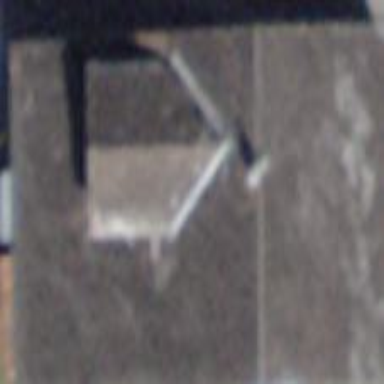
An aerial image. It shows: Farm building.